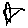
Label: star